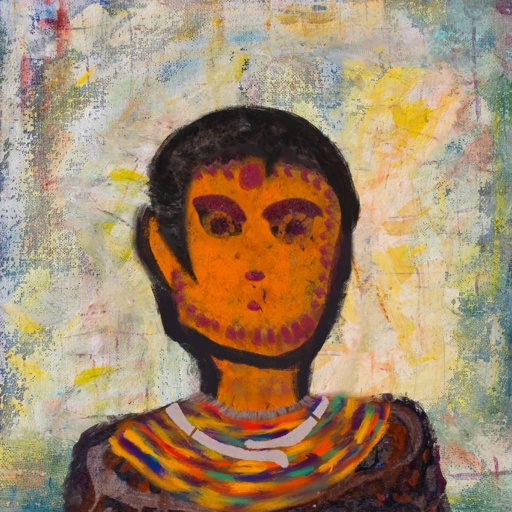
Background: Irani, Head And Neck Front: Doll, Face Front: Doll, Bust: Hypocrite, Hair Front: Roy_Bahadur, Head Accessory: Blank, Second Necklace: An_Impression_2, Necklace: Hypocrite_2, Baby: Blank